Question: I am trying to make similar layout to this one.
I achieved everything except that pop up window (saying "Perfect"). How to make this? Will pop up windows? Dialog or somehow else?

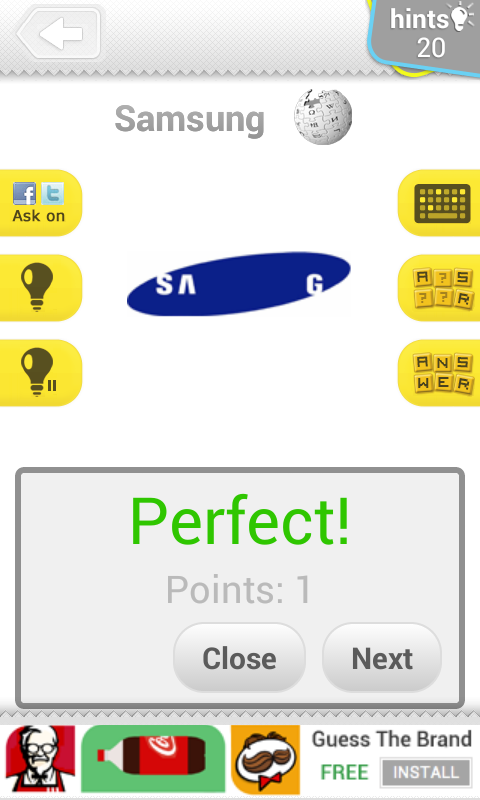
Answer: There are 2 ways you can approach this.
If you want a view above another one you can use FramLayout. <URL>
If you want it to be a dialog you can follow this tutorial <URL>